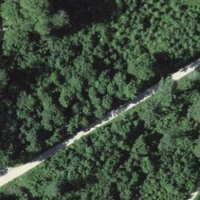
EUNIS habitat code: 41
Species observed at this site:
Hippocrepis emerus
Fagus sylvatica